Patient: sex M, age 81
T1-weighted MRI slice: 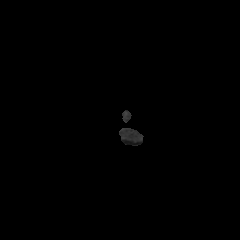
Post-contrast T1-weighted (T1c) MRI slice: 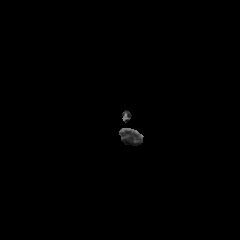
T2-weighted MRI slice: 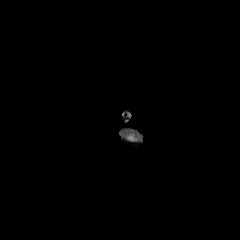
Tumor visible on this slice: no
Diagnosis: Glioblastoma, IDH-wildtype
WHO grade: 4